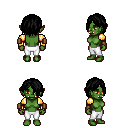
a pixel art fantasy rpg character, female body template, orc, green skin, gold arm armor, white pants, black bangs hairstyle, leather bracers, four views (front, back, left, right), 2x2 character sprite sheet, small pixel art, hard edges, no anti-aliasing